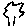
Label: tree